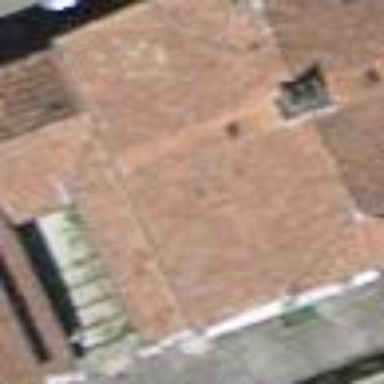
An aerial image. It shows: House with side-hipped roof made of roof tiles.